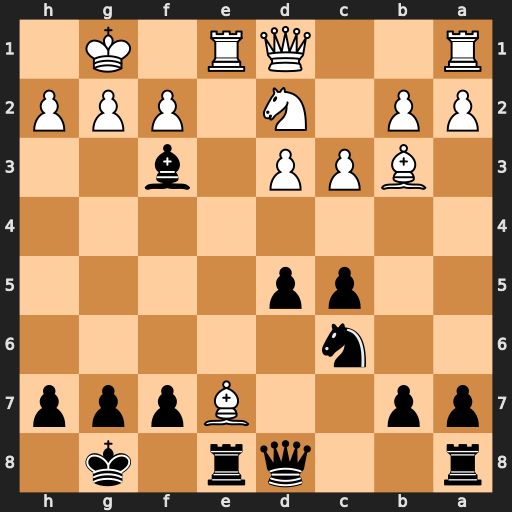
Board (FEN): r2qr1k1/pp2Bppp/2n5/2pp4/8/1BPP1b2/PP1N1PPP/R2QR1K1
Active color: b
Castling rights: -
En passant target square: -
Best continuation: Bxd1 Bxd8 Rxe1+